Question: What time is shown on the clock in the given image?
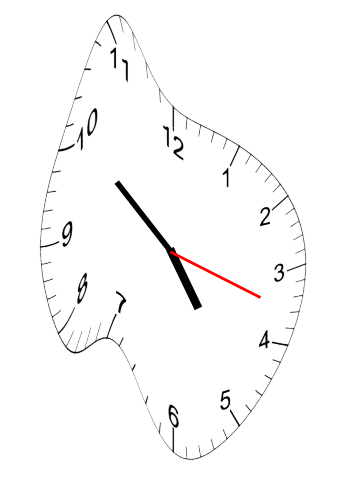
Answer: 04:51:18